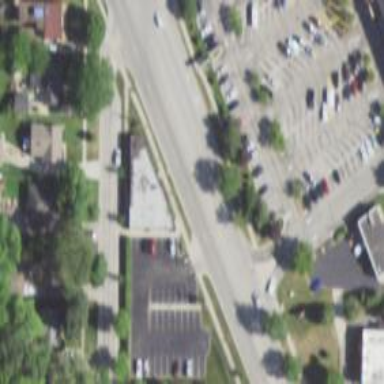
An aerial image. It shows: Retail area.